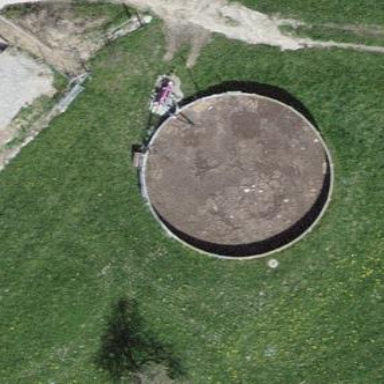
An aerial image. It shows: Storage tank that is man-made.